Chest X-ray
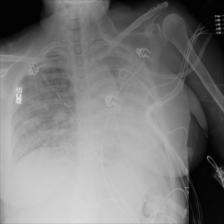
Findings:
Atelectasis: negative
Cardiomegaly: negative
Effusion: negative
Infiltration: negative
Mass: negative
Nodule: negative
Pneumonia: negative
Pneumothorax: positive
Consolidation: negative
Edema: negative
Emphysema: negative
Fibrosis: negative
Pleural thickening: negative
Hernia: negative